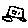
Label: car